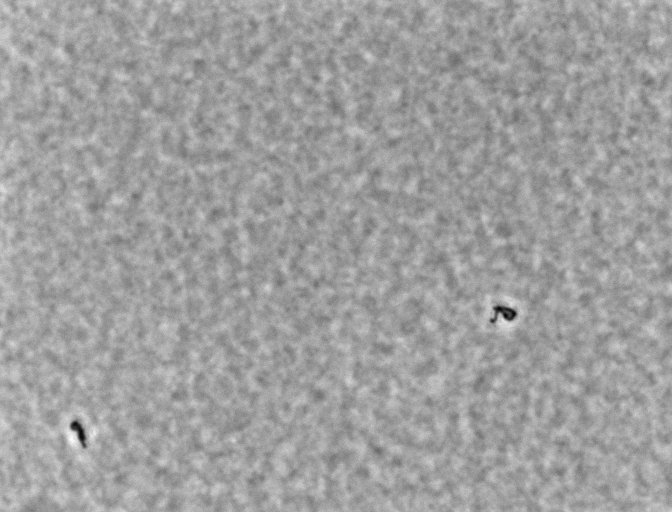
Listeria innocua